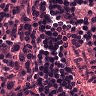
Metastatic tissue present: no